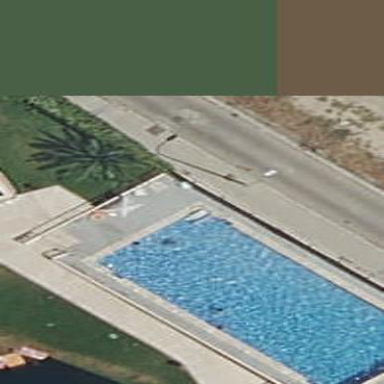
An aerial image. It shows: Swimming pool located in leisure land.